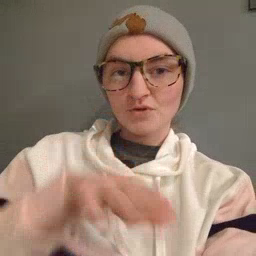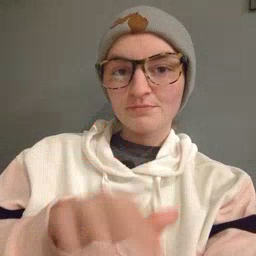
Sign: elephant